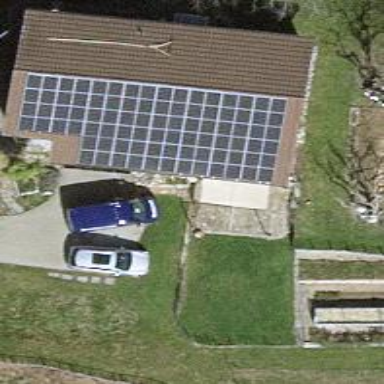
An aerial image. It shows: Solar power generator using photovoltaic panels.